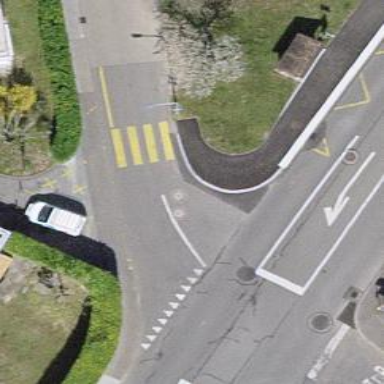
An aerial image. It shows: Marked crossing on the road.